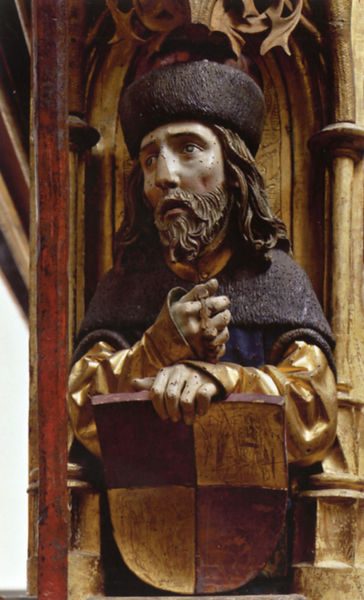
Titel: Blaubeuren, Hochaltar der ehemaligen Abteikirche St. Johannes der Täufer
Künstler: Gregor Erhart
Standort: Blaubeuren, Klosterkirche (EU - D - BW); Herstellungsort: Ulm (EU - D - BW)
Schlagwörter: hand, mann, haar, holz, hut, säule, rot, haube, bart, mütze, hände, kirche, auge, figur, gewand, gold, haare, gotik, ranken, skulptur, plastik, schild, altar, wappen, andacht, rosenkranz, streben, akantus, pfeilerfigur